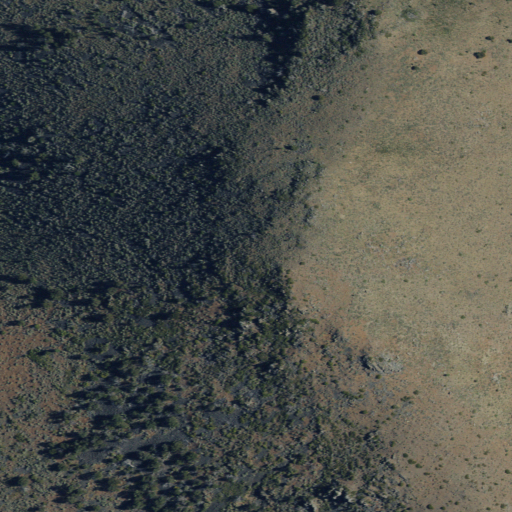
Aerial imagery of mountain in California named Haskell Peak containing only grassland